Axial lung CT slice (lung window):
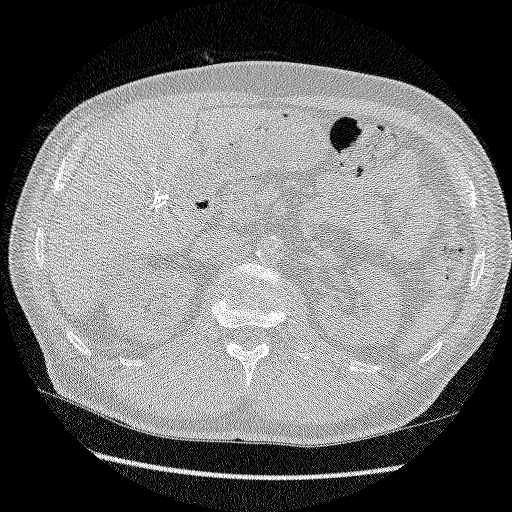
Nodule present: no